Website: home-depot
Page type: receipt
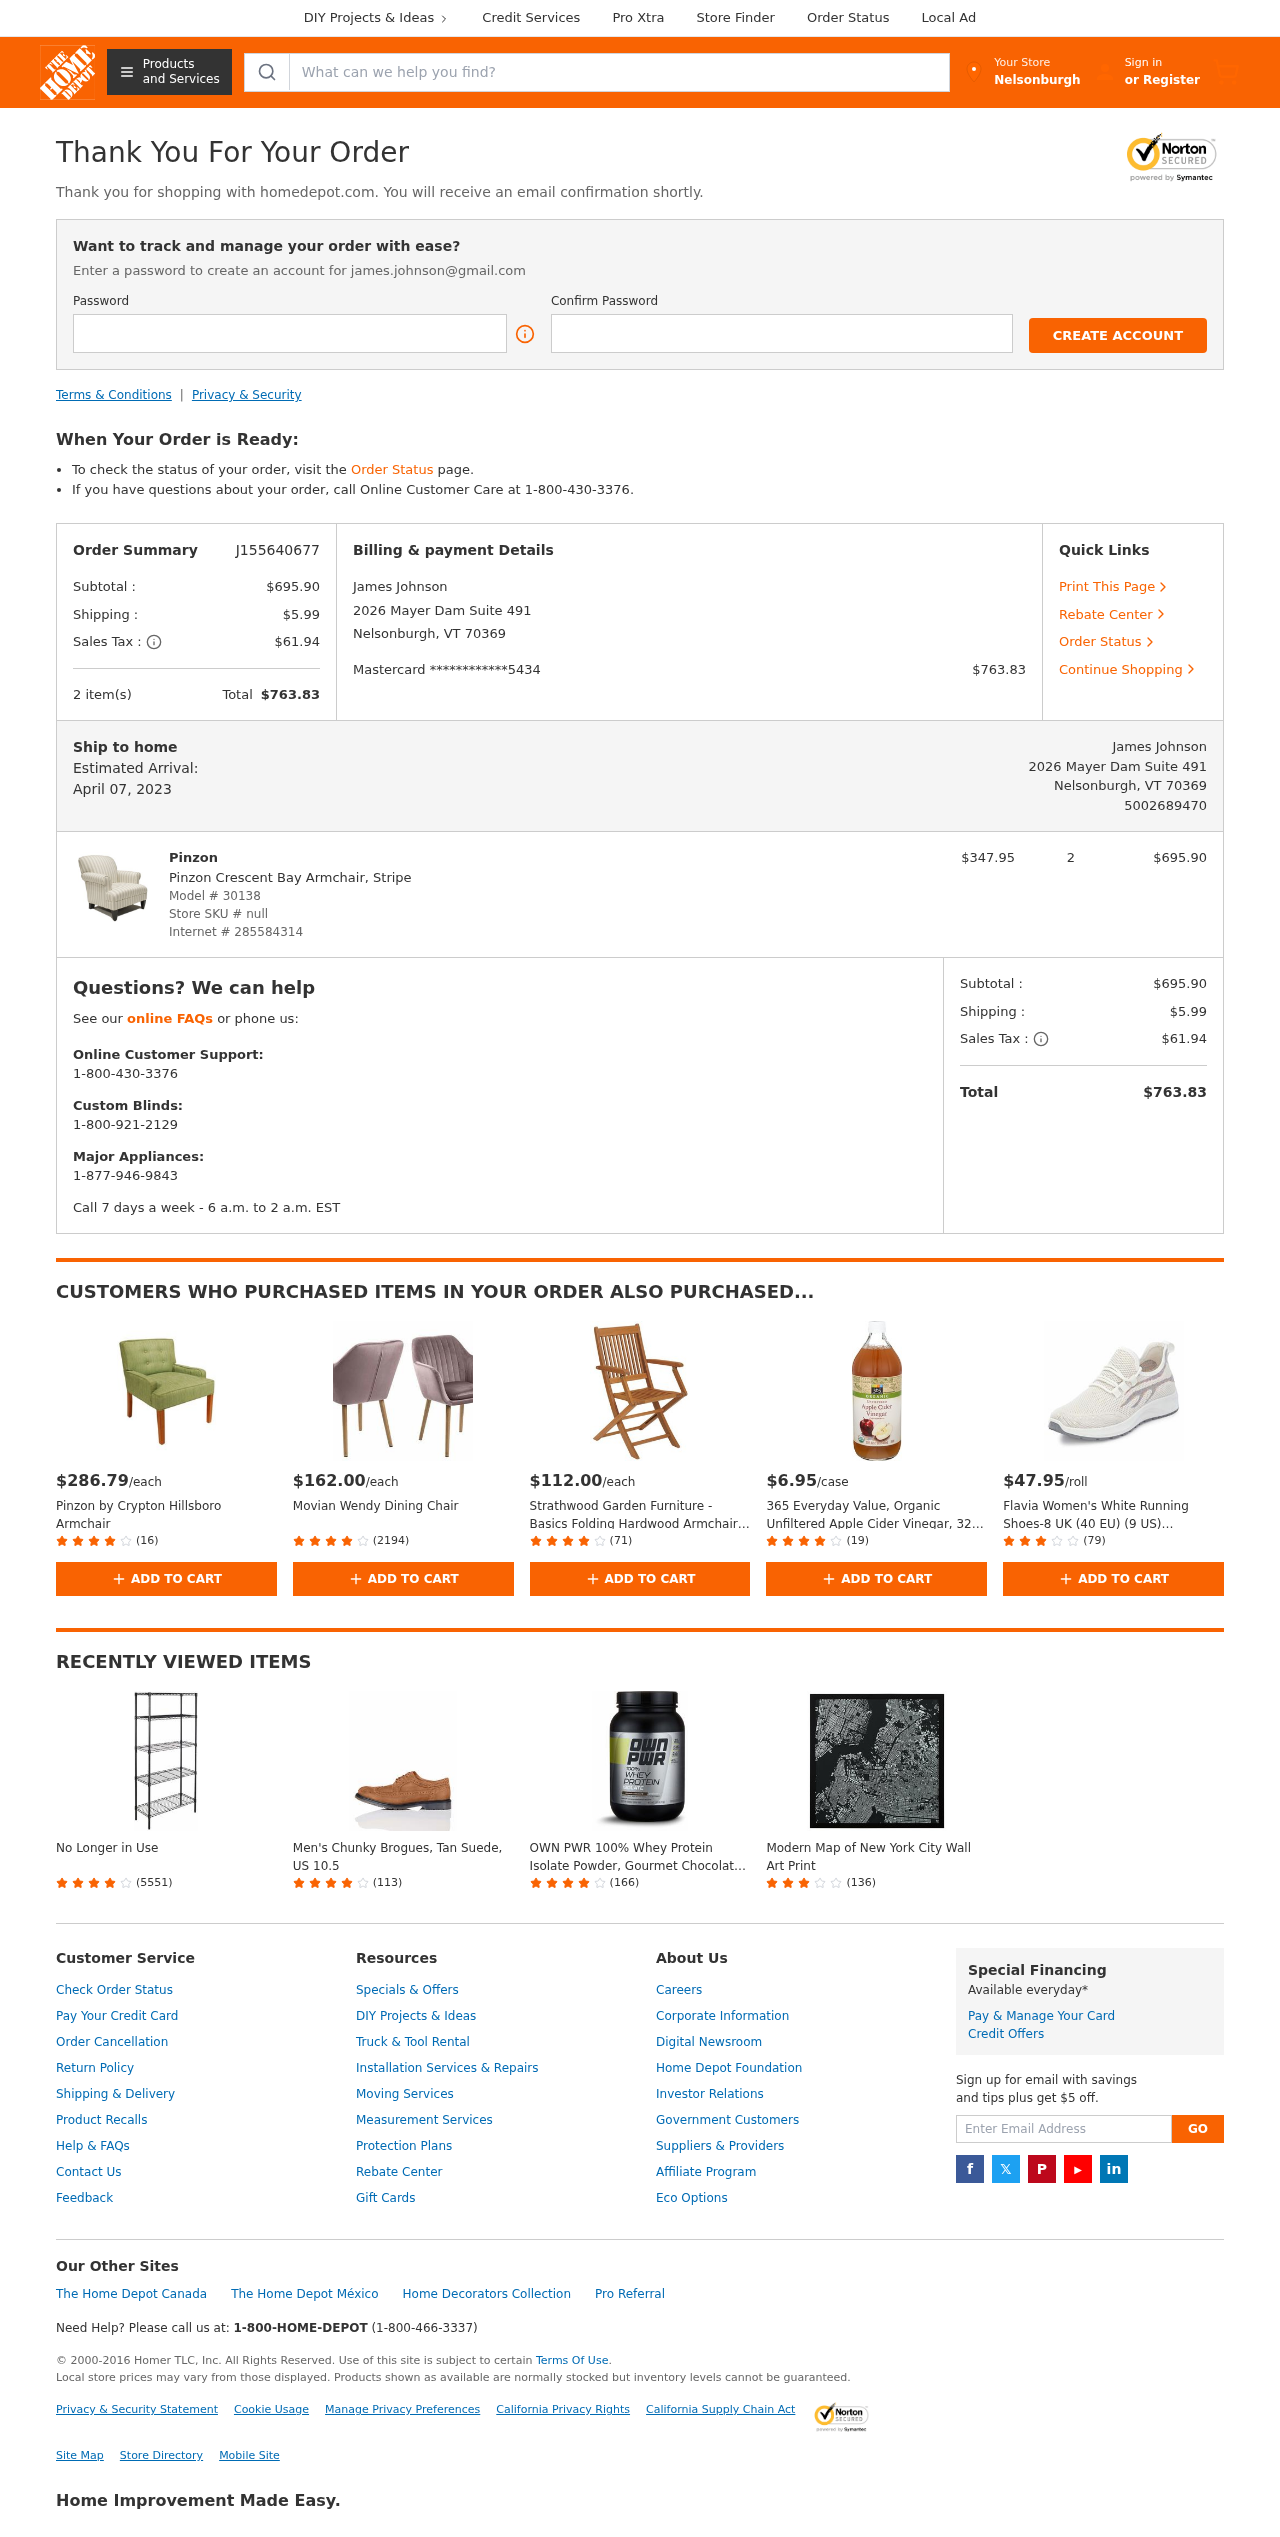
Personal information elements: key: PII_CARD_LAST4
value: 5434
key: PII_CARD_TYPE
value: Mastercard
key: PII_CITY
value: Nelsonburgh
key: PII_EMAIL
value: james.johnson@gmail.com
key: PII_FULLNAME
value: James Johnson
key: PII_PHONE
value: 5002689470
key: PII_STREET
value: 2026 Mayer Dam Suite 491
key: PII_CITY_STATE_ZIP
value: Nelsonburgh, VT 70369
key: PII_FULLNAME2
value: James Johnson
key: PII_STREET2
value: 2026 Mayer Dam Suite 491
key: PII_CITY_STATE_ZIP2
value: Nelsonburgh, VT 70369
Product elements: key: PRODUCT1_BRAND
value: Pinzon
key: PRODUCT1_NAME
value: Pinzon Crescent Bay Armchair, Stripe
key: PRODUCT1_PRICE
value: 347.95
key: PRODUCT1_QUANTITY
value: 2
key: PRODUCT2_PRICE
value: $286.79
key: PRODUCT2_NAME
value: Pinzon by Crypton Hillsboro Armchair
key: PRODUCT2_NUM_RATINGS
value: (16)
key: PRODUCT3_PRICE
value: $162.00
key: PRODUCT3_NAME
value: Movian Wendy Dining Chair
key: PRODUCT3_NUM_RATINGS
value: (2194)
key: PRODUCT4_PRICE
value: $112.00
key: PRODUCT4_NAME
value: Strathwood Garden Furniture - Basics Folding Hardwood Armchair Set of 2
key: PRODUCT4_NUM_RATINGS
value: (71)
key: PRODUCT5_PRICE
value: $6.95
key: PRODUCT5_NAME
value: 365 Everyday Value, Organic Unfiltered Apple Cider Vinegar, 32 fl oz
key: PRODUCT5_NUM_RATINGS
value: (19)
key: PRODUCT6_PRICE
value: $47.95
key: PRODUCT6_NAME
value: Flavia Women's White Running Shoes-8 UK (40 EU) (9 US) (FKT/SP020/WHT)
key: PRODUCT6_NUM_RATINGS
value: (79)
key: PRODUCT7_NAME
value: No Longer in Use
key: PRODUCT7_NUM_RATINGS
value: (5551)
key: PRODUCT8_NAME
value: Men's Chunky Brogues, Tan Suede, US 10.5
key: PRODUCT8_NUM_RATINGS
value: (113)
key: PRODUCT9_NAME
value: OWN PWR 100% Whey Protein Isolate Powder, Gourmet Chocolate, 25 G Protein, 2 Pound (27 Servings)
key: PRODUCT9_NUM_RATINGS
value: (166)
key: PRODUCT10_NAME
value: Modern Map of New York City Wall Art Print
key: PRODUCT10_NUM_RATINGS
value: (136)
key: PRODUCT_MODEL_NUMBER
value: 30138
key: PRODUCT_INTERNET_NUMBER
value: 285584314
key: PRODUCT1_LINE_TOTAL
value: $695.90
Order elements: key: ORDER_ID
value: J155640677
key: ORDER_SUBTOTAL
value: $695.90
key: ORDER_SHIPPING_COST
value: $5.99
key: ORDER_TAX
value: $61.94
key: ORDER_NUM_ITEMS
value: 2 item(s)
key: ORDER_TOTAL
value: $763.83
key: ORDER_DELIVERY_DATE
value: April 07, 2023
Search elements: key: HEADER_SEARCH
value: What can we help you find?
Other elements: key: STORE_SKU
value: null